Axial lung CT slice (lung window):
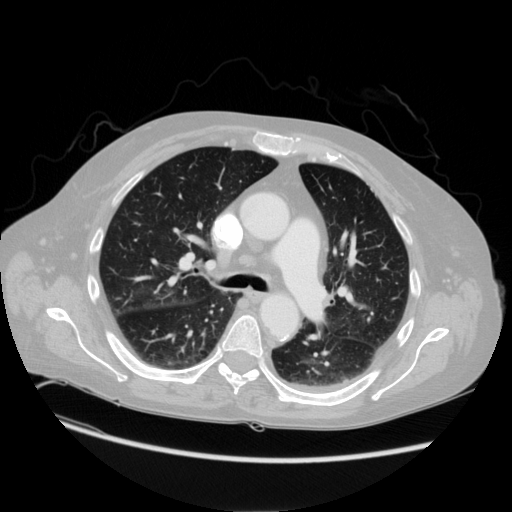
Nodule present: no